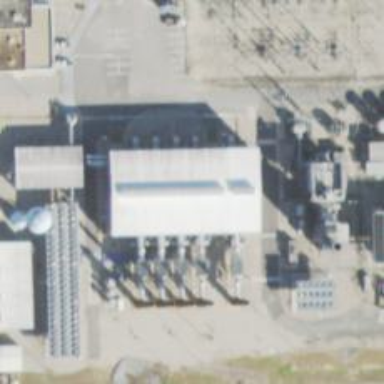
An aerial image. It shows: Gas-powered generator.